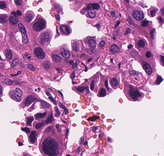
Tumor epithelial tissue: yes
Tumor-associated stroma tissue: no
Normal tissue: no